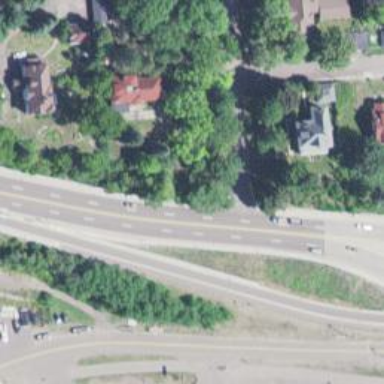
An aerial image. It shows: Stop road.